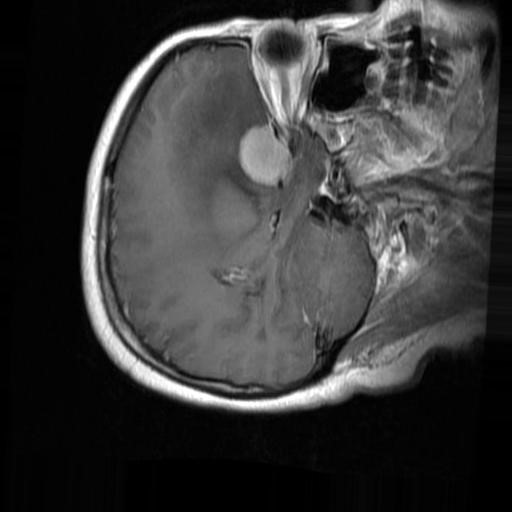
Label: brain_menin